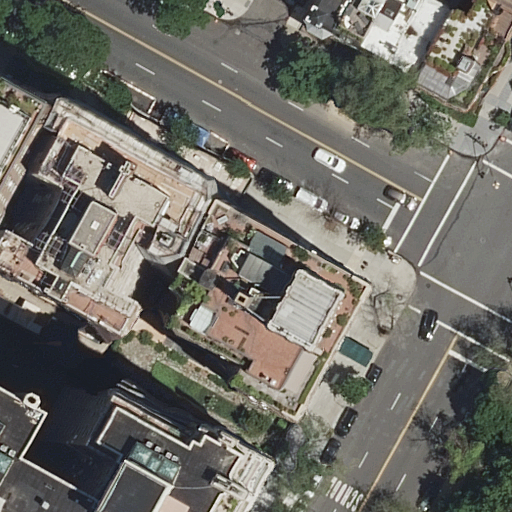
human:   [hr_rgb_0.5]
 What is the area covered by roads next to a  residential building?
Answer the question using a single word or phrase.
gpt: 0m2

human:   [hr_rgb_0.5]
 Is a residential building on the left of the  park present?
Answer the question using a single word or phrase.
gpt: yes

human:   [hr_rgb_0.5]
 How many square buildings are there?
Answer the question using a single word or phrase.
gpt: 0

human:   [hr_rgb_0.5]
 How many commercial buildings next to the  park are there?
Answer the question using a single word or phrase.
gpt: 0

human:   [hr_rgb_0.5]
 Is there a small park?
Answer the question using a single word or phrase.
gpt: yes

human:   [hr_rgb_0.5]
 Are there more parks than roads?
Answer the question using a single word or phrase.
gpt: no

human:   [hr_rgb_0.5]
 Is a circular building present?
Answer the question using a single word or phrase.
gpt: no

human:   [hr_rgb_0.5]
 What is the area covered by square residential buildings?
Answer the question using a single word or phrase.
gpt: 0m2

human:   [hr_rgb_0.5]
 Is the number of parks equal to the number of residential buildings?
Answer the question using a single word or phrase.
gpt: no

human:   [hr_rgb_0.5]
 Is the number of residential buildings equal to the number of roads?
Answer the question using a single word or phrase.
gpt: no

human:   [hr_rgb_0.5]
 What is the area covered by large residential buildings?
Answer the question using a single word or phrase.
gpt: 2547m2

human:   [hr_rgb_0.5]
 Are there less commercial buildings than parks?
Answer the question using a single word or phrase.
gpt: yes

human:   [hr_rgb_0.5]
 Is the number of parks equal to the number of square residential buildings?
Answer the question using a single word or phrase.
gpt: no

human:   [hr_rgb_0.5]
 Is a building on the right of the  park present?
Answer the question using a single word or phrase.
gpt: no

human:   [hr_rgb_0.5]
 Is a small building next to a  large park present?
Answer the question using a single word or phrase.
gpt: no

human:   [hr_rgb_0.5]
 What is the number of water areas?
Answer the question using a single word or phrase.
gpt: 0

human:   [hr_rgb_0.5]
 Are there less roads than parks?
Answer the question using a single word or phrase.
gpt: no

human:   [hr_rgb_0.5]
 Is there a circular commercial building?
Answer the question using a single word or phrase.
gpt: no

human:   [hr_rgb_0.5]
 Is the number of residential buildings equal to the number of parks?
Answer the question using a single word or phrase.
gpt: no

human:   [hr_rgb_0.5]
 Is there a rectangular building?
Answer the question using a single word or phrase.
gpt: yes

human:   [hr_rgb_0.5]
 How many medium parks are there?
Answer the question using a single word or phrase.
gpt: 0

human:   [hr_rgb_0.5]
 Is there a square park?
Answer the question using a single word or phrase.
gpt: no

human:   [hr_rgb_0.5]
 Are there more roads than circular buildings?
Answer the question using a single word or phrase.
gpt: yes

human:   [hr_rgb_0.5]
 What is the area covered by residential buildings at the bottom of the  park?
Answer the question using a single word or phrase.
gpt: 3135m2

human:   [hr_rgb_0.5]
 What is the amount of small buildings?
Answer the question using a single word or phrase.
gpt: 6

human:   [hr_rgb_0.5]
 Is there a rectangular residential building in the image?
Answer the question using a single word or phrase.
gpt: yes

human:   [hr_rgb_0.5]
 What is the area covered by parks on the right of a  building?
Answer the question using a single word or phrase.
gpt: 0m2

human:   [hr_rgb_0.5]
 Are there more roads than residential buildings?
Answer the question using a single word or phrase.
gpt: no

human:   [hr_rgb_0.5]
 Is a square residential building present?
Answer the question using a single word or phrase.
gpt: no

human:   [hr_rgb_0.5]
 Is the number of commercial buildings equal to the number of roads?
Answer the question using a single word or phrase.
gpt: no

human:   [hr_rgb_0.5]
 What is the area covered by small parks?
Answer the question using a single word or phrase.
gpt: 0m2

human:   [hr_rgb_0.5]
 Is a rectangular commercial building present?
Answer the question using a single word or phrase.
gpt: no

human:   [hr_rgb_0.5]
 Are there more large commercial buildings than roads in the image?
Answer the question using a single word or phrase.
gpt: no

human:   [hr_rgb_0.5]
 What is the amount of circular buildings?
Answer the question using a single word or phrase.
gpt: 0

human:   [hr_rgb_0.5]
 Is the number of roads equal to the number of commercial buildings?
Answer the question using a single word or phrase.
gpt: no

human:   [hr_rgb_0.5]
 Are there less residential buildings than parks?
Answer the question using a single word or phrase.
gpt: no